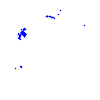
Particle: kaon